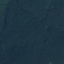
Land use / land cover: Forest